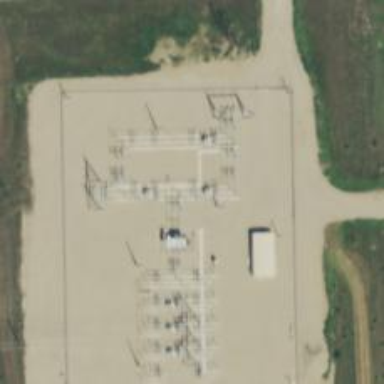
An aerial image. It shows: Switch used for power control.